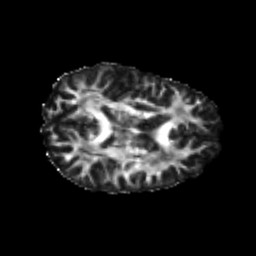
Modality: FA
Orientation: axial
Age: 22
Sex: male
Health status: healthy
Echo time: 0.074 s